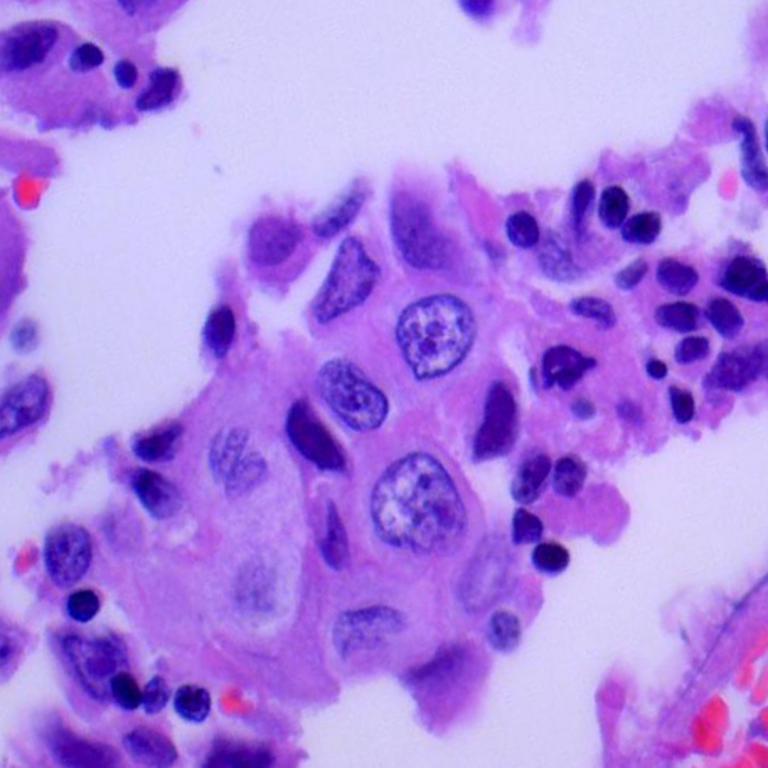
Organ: lung
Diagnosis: adenocarcinomas